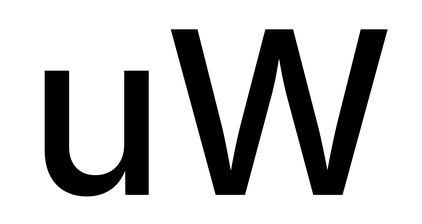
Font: Inter_Medium